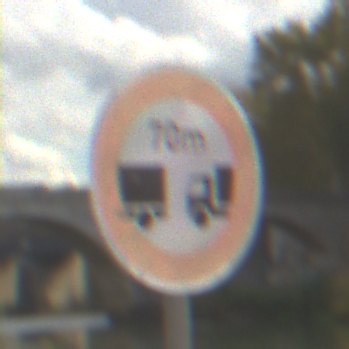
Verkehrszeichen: VerbotUnterschreitenMindestabstand
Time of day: MorningAfternoon
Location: Outdoor (Suburban)
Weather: PartlyCloudy
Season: NotSpecified
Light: Natural